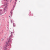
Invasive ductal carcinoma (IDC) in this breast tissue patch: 0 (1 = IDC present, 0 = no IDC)